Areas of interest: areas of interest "Commercial service"
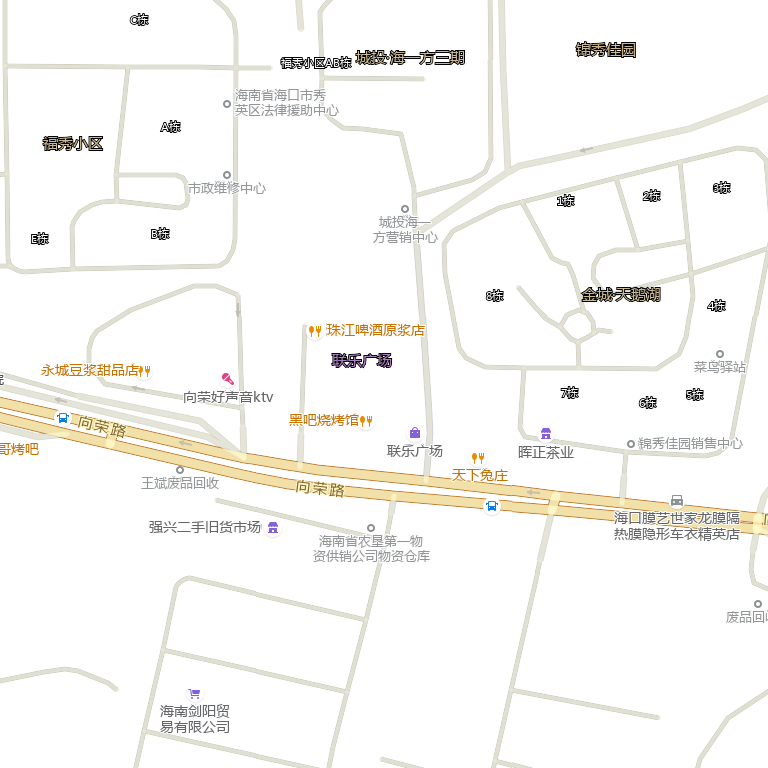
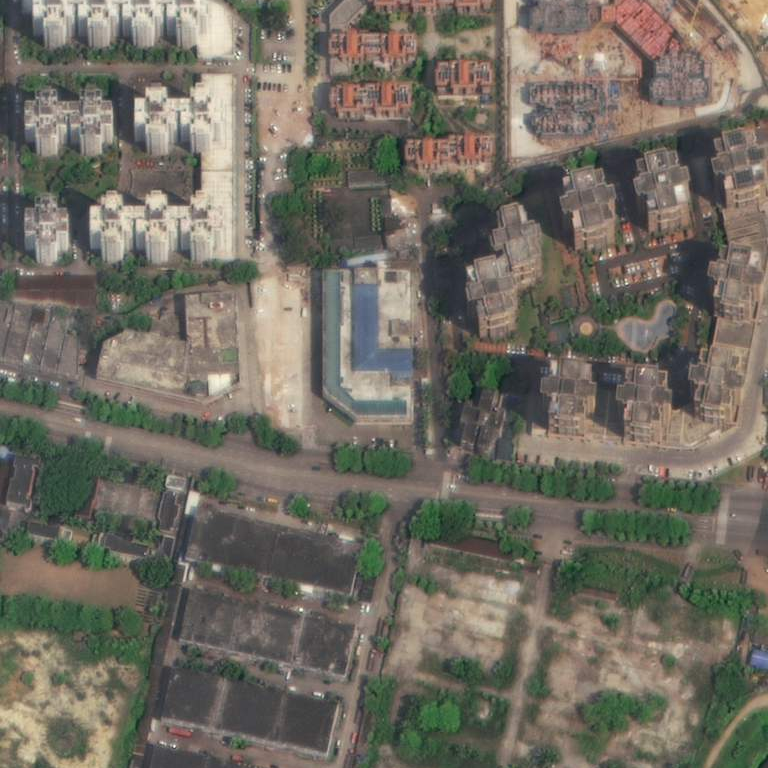